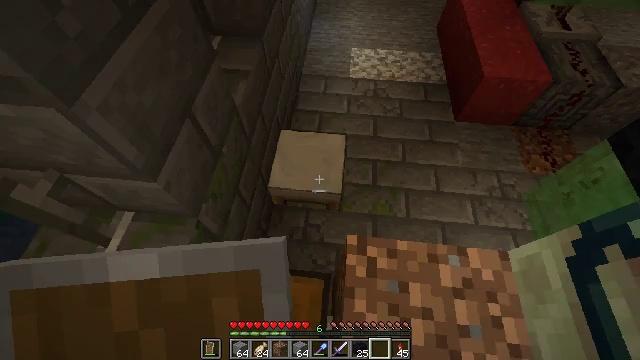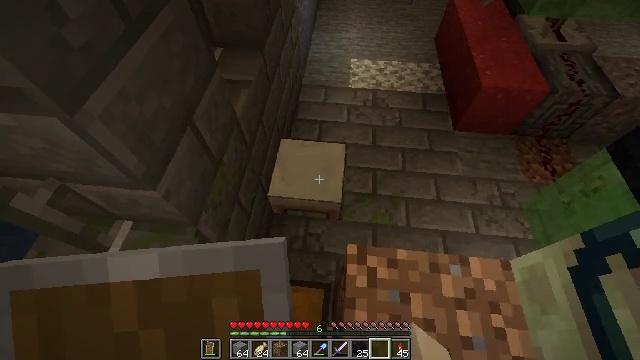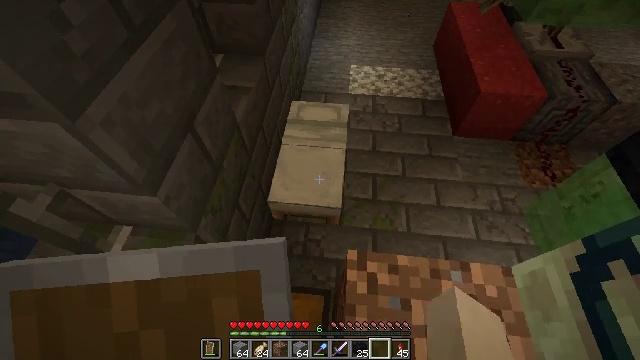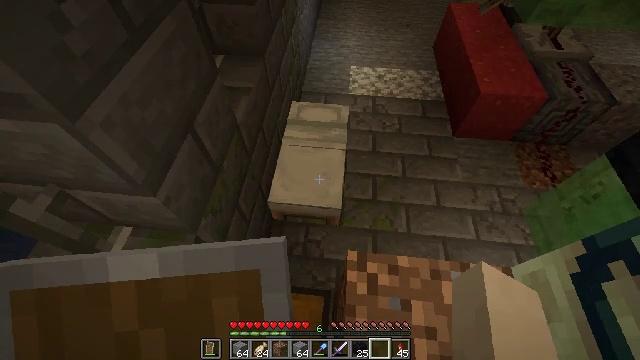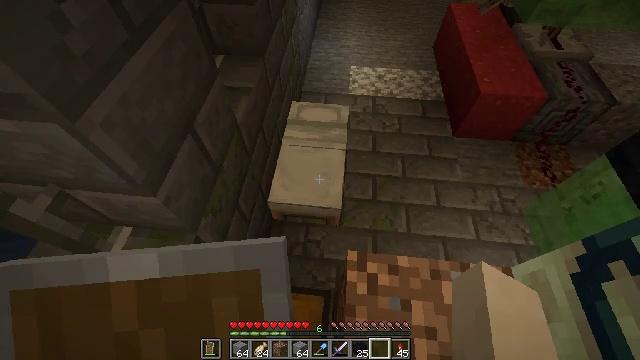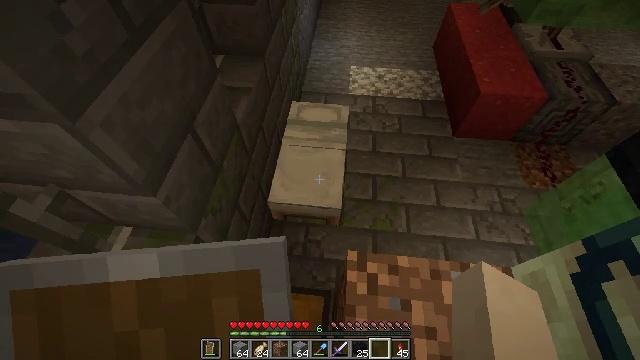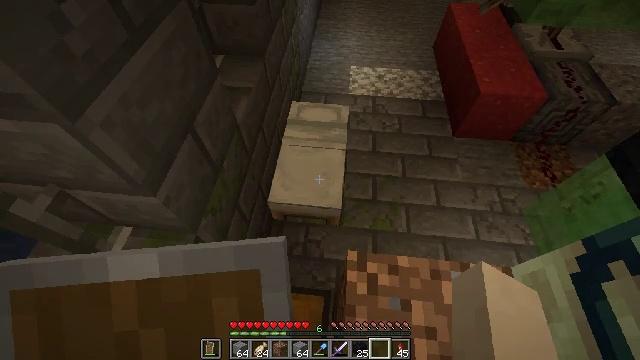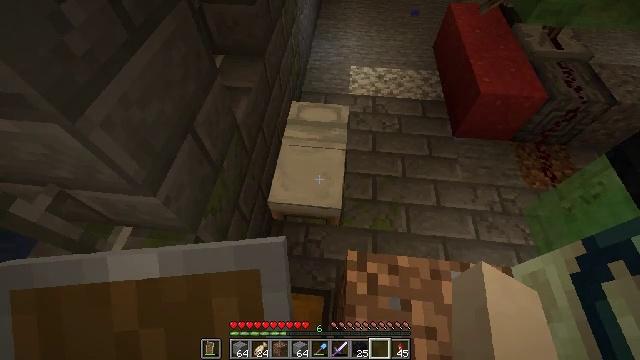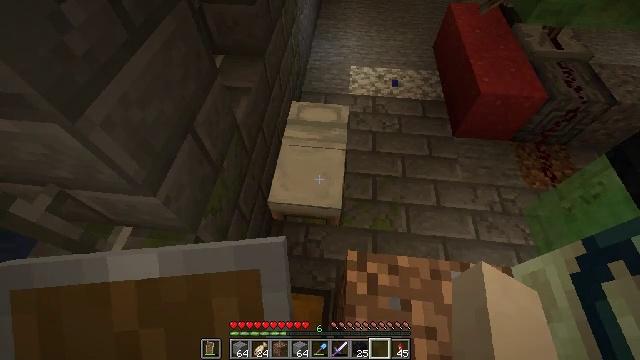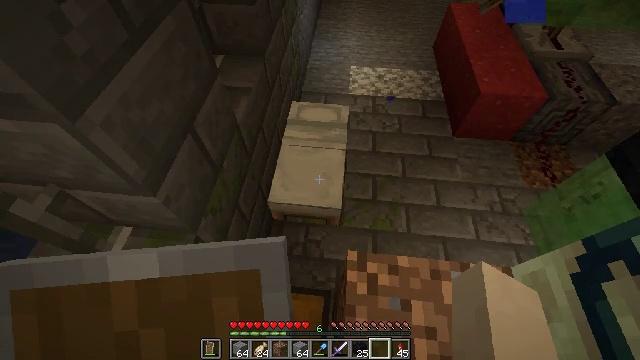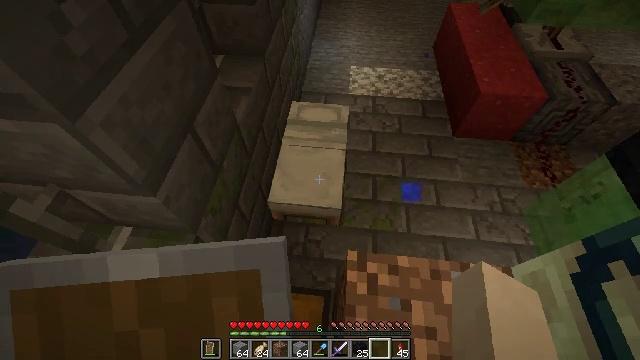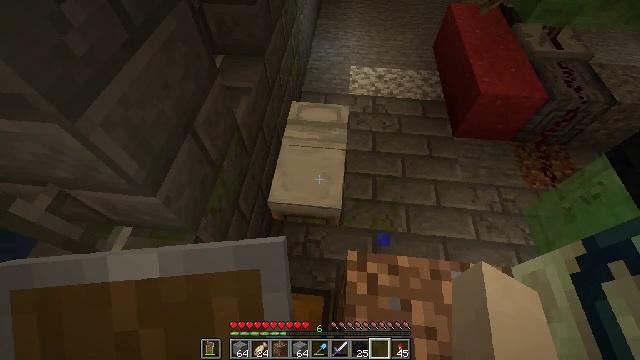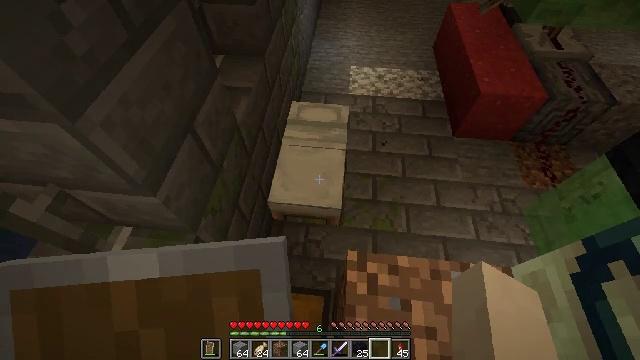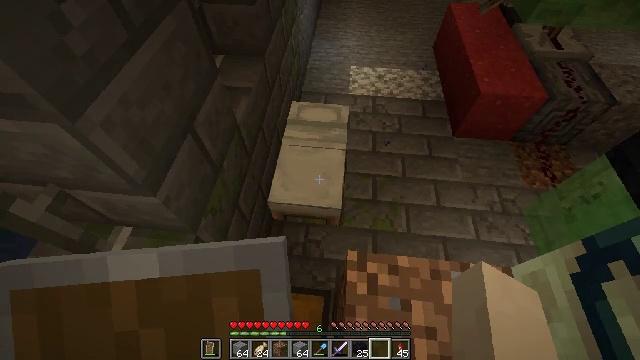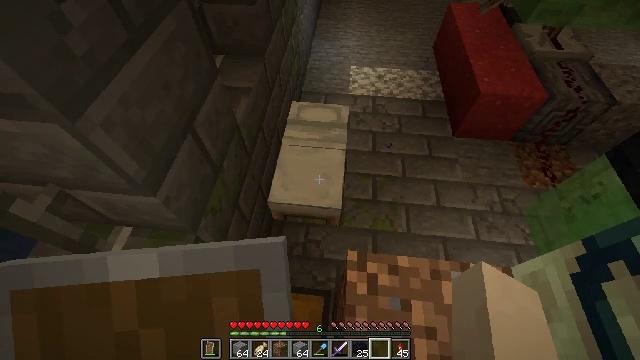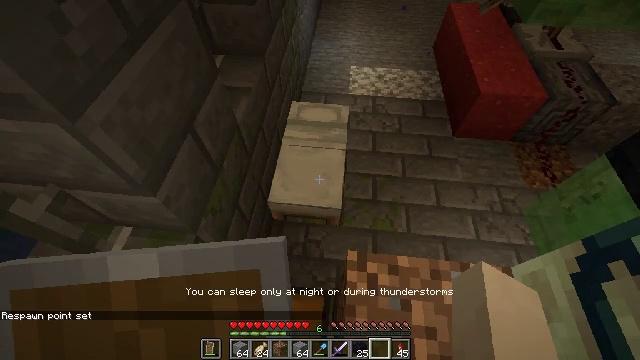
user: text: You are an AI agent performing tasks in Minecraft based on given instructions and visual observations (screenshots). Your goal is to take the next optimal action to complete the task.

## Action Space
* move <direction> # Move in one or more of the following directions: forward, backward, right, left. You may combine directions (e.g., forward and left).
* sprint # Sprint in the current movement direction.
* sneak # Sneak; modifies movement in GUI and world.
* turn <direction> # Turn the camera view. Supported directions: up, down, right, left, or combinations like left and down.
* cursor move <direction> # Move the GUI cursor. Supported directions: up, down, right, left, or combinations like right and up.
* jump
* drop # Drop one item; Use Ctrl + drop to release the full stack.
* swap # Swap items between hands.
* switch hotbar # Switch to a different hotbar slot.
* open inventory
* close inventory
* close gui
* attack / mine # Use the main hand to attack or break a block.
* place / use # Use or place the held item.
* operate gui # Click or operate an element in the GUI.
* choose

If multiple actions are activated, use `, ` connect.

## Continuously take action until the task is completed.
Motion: motion action
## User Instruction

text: Break the black concrete powder to collect it.
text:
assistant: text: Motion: turn up
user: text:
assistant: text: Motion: turn up
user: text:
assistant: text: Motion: no_op
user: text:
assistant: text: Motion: no_op
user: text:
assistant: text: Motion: no_op
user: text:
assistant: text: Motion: no_op
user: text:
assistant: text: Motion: no_op
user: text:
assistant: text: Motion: no_op
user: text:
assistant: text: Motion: no_op
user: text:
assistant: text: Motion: use / place
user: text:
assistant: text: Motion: use / place
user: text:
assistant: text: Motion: use / place
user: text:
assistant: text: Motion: use / place
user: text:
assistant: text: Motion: no_op
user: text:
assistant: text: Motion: no_op
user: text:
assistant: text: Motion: no_op
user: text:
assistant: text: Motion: no_op
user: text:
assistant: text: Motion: no_op
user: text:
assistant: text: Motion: no_op
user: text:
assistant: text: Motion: no_op
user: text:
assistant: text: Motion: no_op
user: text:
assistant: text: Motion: no_op
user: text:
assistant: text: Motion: no_op
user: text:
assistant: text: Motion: no_op
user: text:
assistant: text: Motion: no_op
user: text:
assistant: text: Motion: turn left and up
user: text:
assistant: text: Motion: turn left and up
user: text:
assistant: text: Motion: no_op
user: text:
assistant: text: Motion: no_op
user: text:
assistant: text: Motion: turn right